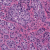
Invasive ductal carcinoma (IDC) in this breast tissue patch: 0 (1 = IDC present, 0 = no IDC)